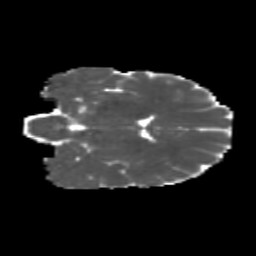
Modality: MD
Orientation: coronal
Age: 23
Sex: female
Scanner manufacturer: siemens
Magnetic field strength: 3 T
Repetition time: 1.8 s
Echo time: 0.07 s